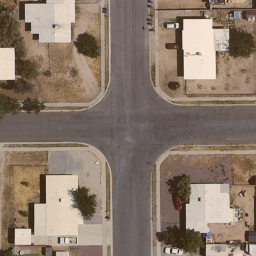
Label: intersection